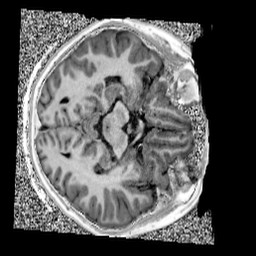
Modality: UNIT1
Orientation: axial
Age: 11
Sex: female
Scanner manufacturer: siemens
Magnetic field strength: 3 T
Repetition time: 4 s
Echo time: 0.00299 s